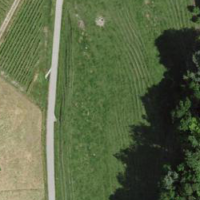
EUNIS habitat code: 52
Species observed at this site:
Cardamine pratensis